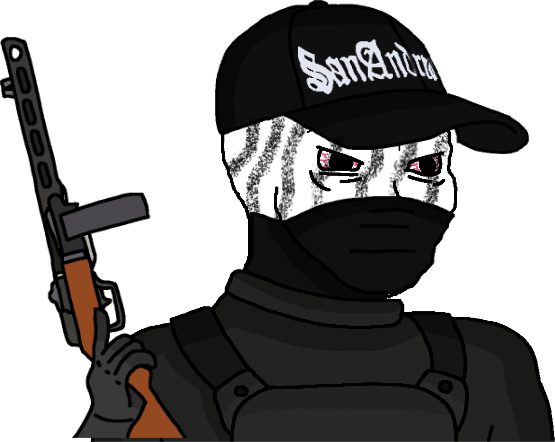
Label: 5_Tired_Wojak